Current action and preconditions to check: trajectory_clear

Your task: For each precondition in the list above, predict whether it will hold at this action.

Consider the current scene as observed from the mobile robot's camera, and analyze the predicted future states of all dynamic agents (e.g., people, animals, vehicles, or any moving entities) within the NEXT SECOND.

IMPORTANT: Only answer "very likely" if you are absolutely certain—based on strong, clear evidence—that a dynamic agent will violate the precondition in the predicted future state. Do NOT answer "very likely" for unlikely, ambiguous, or low-probability risks.

Ask yourself for each precondition: Is there a high probability, with clear and convincing evidence, that the predicted future states of any dynamic agent will interfere with the predicted future state of the currently executing action within the NEXT SECOND, causing that precondition to fail?

Assess the risk level based on these predictions. Use "likely" or "very likely" if motions create a clear risk of interference.

Use "neutral" or "improbable" if agents are nearby but their predicted paths are clearly diverging or non-conflicting.

Failure Risk Categories: "very improbable", "improbable", "neutral", "likely", "very likely"

Answer Format: Output ONLY the probability_of_failure value from these categories: "very improbable", "improbable", "neutral", "likely", "very likely"

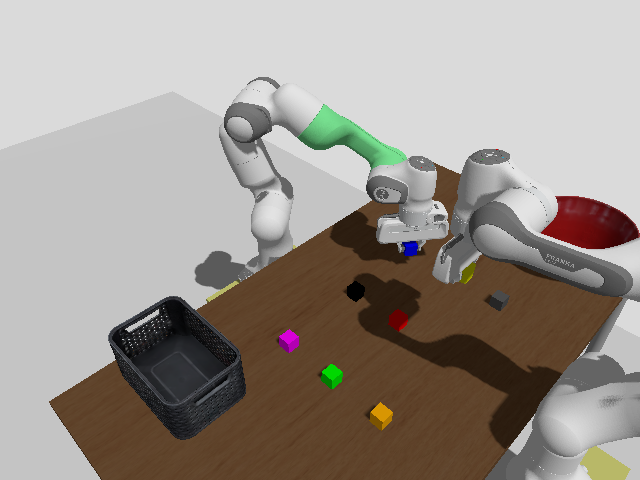

Answer: very improbable